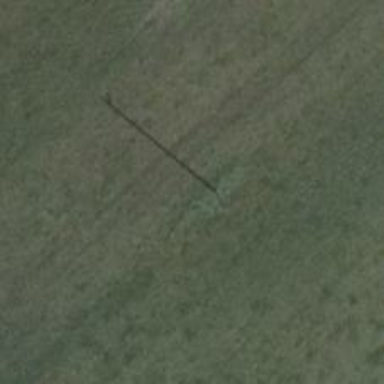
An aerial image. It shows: Power pole.